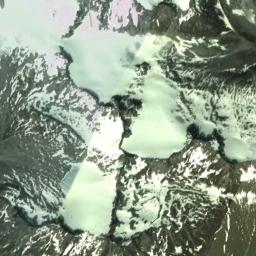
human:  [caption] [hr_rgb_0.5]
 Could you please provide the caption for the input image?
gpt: White snow and brown bare ground intersect on the snow mountain .

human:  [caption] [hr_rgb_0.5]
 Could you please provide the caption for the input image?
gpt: The snowberg is partly covered with snow and ice and some knife-edge ridges remain at the top of the snowberg .

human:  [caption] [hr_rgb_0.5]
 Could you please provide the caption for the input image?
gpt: The snow berg is consist of bare land and white snow .

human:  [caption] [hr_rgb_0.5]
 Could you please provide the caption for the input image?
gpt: There is snow on the part of the snowberg .

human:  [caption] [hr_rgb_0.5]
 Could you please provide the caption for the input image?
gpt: There are much snow and some green land on the snowberg .